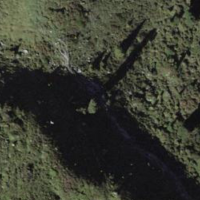
EUNIS habitat code: 23
Species observed at this site:
Carduelis citrinella